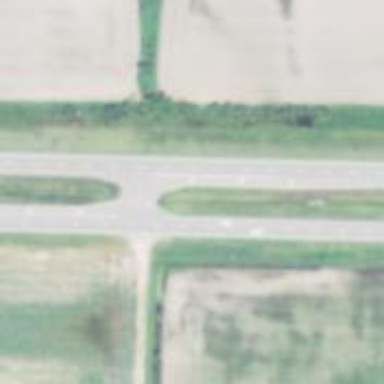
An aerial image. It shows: Trunk highway.